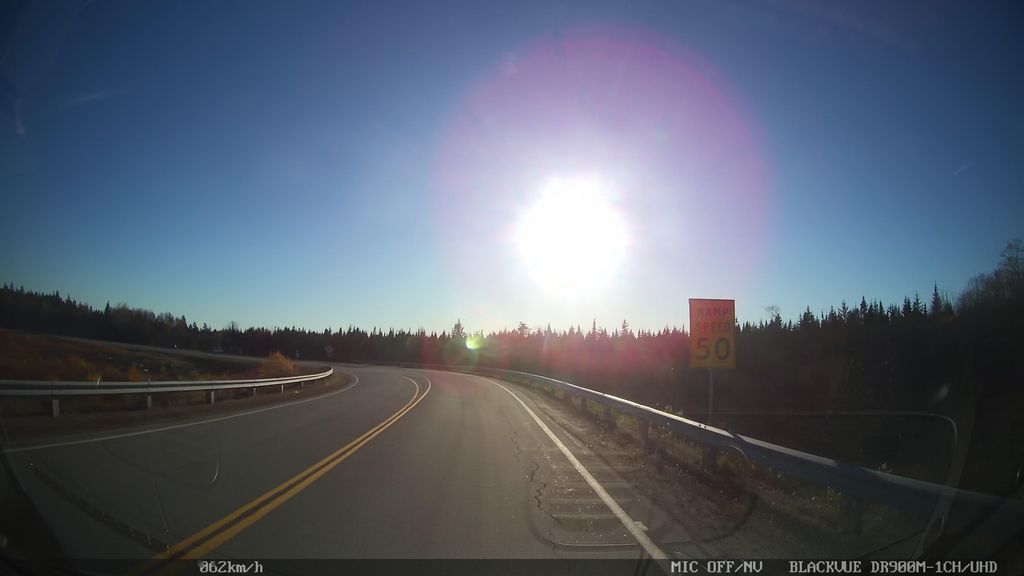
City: halifax